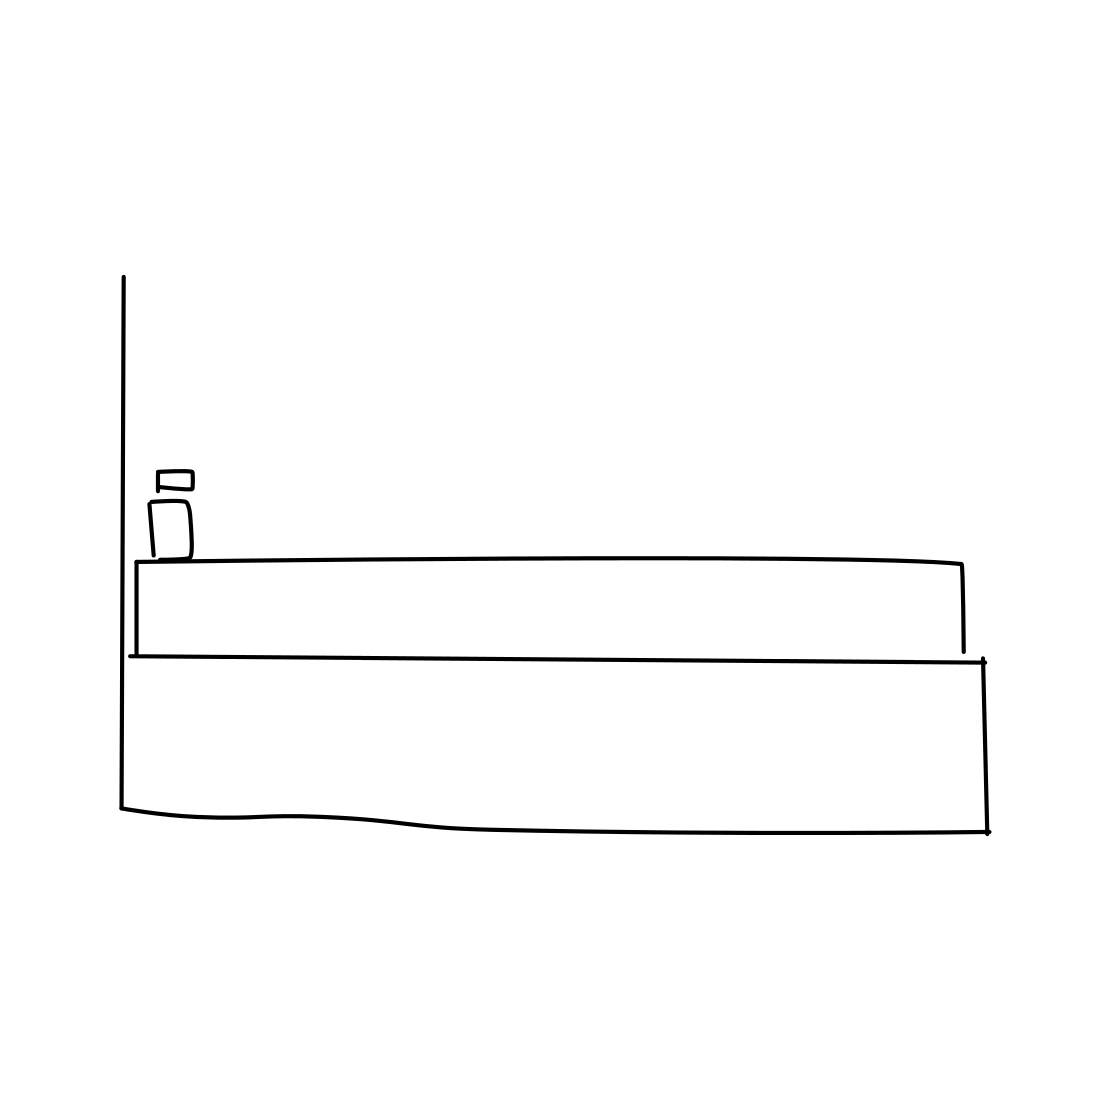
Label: bed